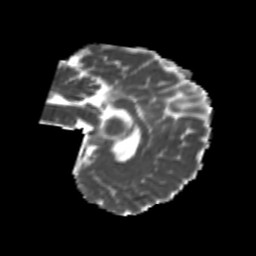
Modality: MD
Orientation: sagittal
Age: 22
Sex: female
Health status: healthy
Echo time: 0.074 s